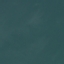
Land use / land cover class: SeaLake